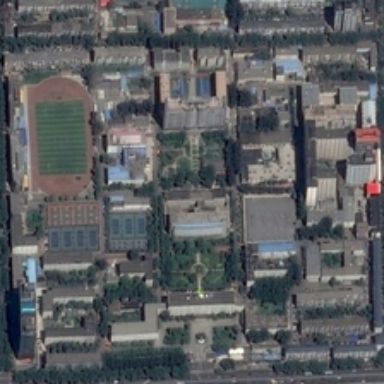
Many buildings and green trees are around a playground in a school .